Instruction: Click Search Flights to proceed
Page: home
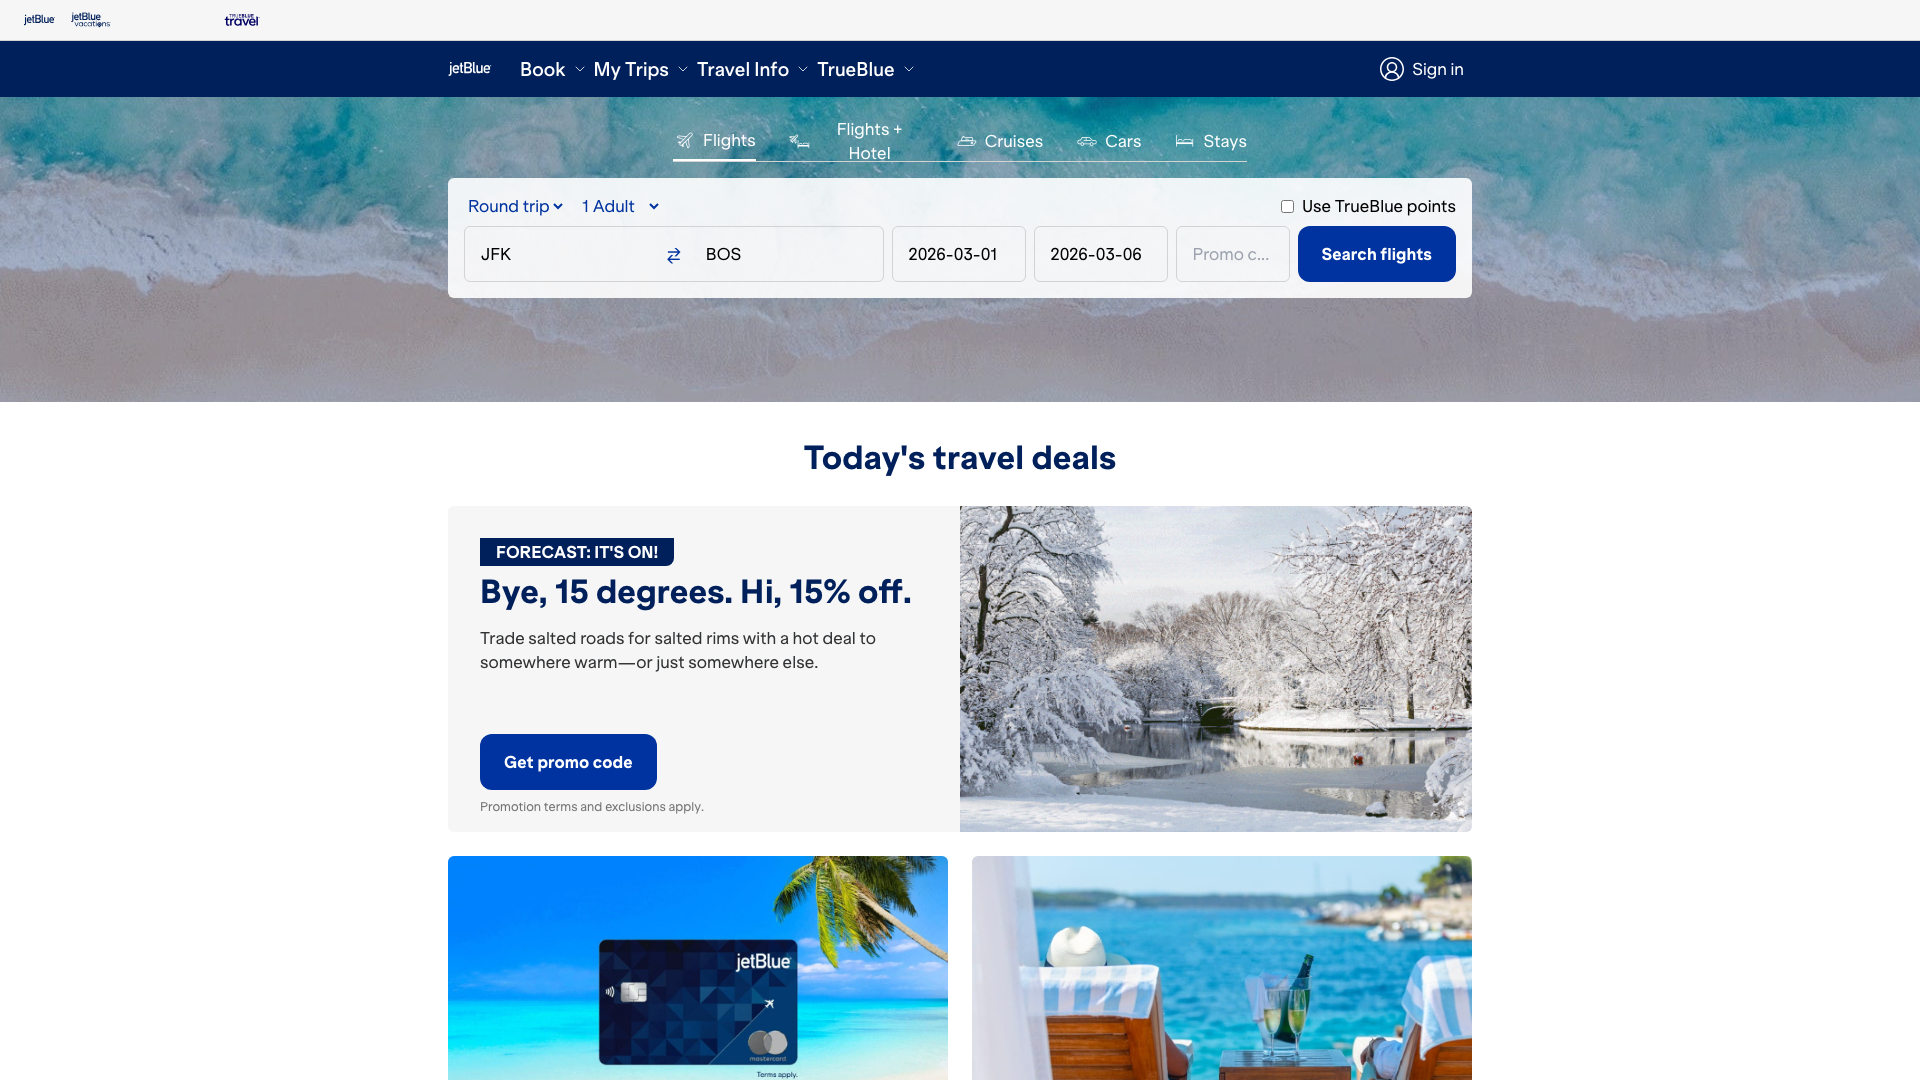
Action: click